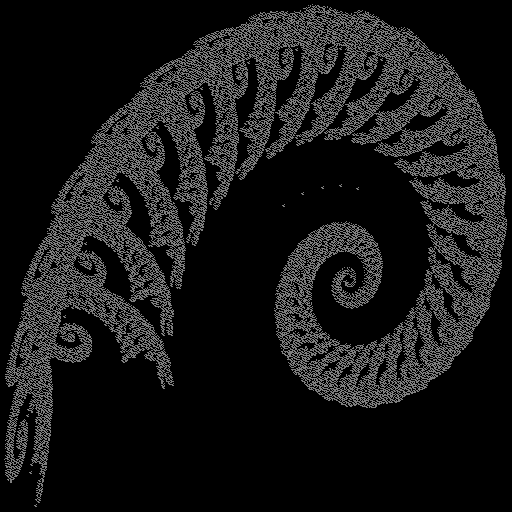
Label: octopuslegs